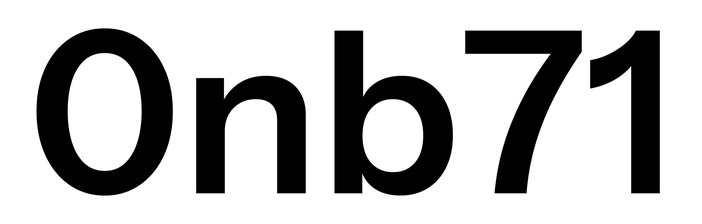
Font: InstrumentSans_SemiBold